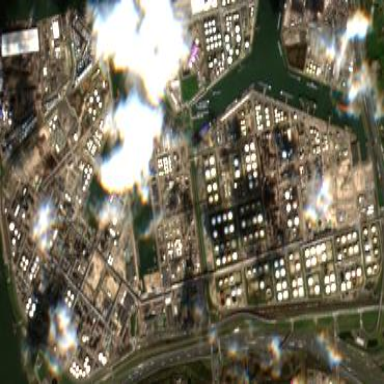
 specifically handling liquid bulk cargo."